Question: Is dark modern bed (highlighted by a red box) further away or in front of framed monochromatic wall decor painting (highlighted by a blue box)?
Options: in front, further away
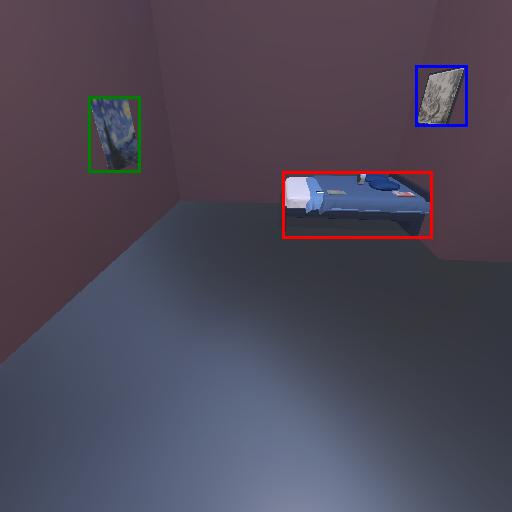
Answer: in front